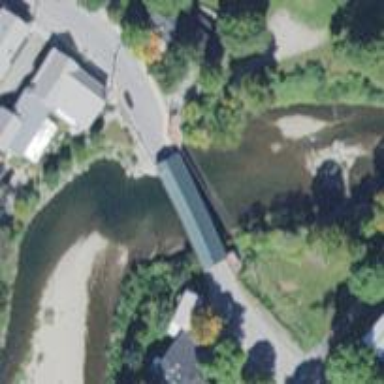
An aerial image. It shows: Covered bridge over tertiary road with asphalt surface.